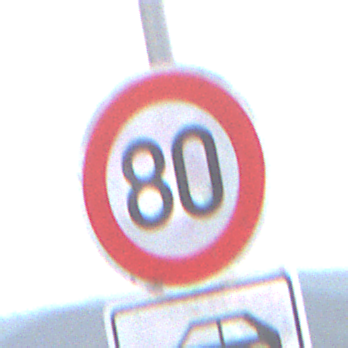
Verkehrszeichen: Geschwindigkeit80
Zusatzzeichen unten: HinweisDurchSinnbild14
Umgebung: Outdoor, Nature
Tageszeit: Midday
Wetter: PartlyCloudy
Licht: Natural
Jahreszeit: NotSpecified
Kontrast: LowContrast